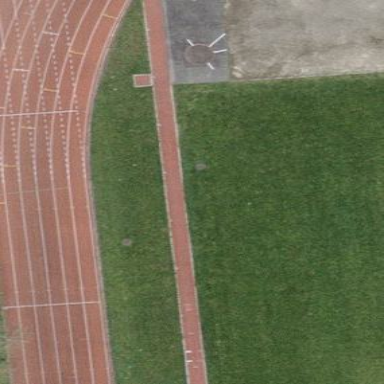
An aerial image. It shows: Athletics track located on leisure land.